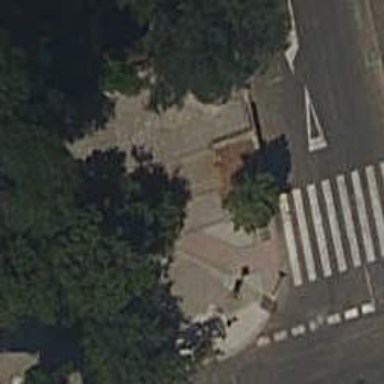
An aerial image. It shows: Road with steps.